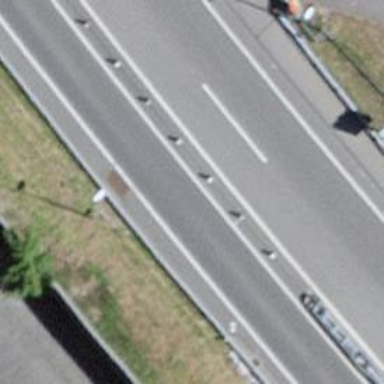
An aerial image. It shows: Bollard.